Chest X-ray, PA view. Patient: 52 years old, sex F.
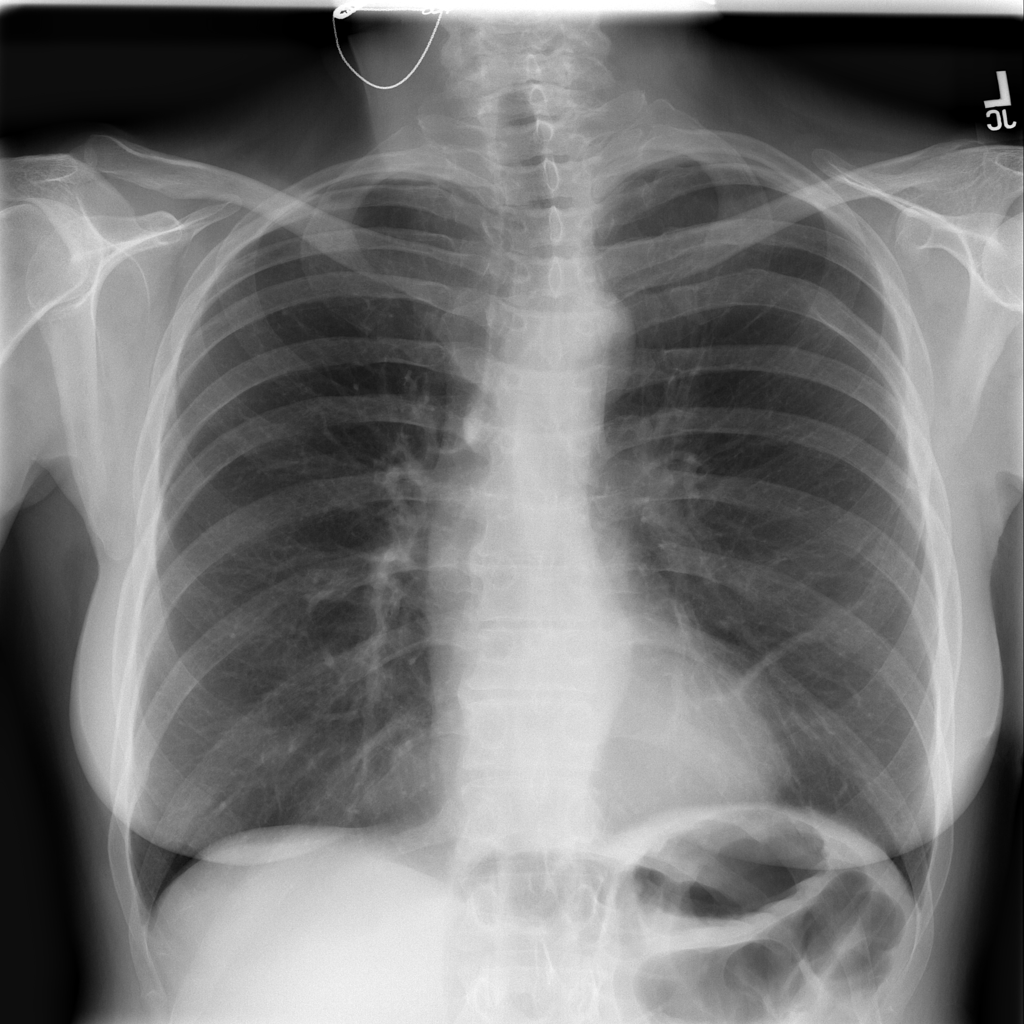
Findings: No Finding